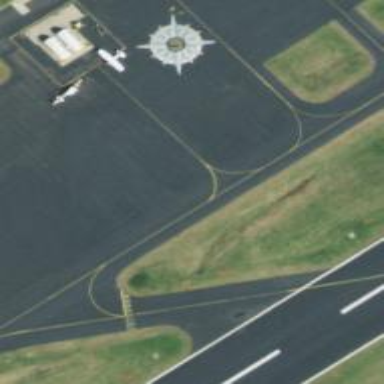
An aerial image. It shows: View of taxiway at the airport.